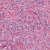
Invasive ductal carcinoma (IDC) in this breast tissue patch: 1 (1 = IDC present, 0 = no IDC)